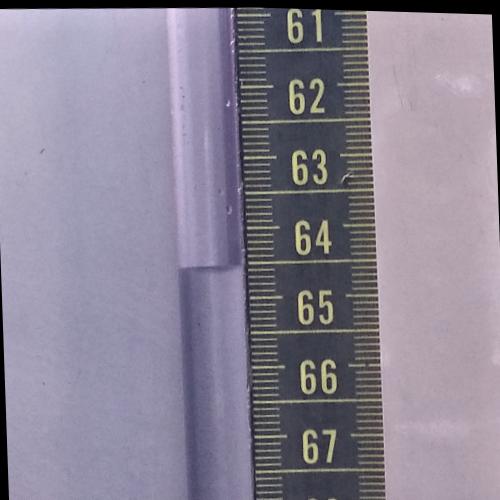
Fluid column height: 64.6 cm